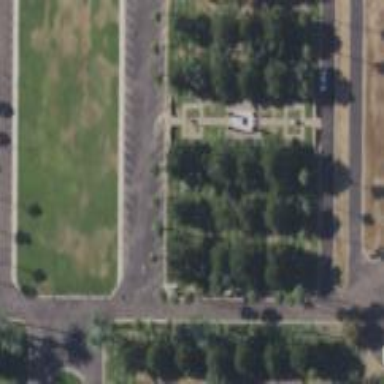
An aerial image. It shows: Sector in the cemetery.